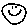
Label: smiley face